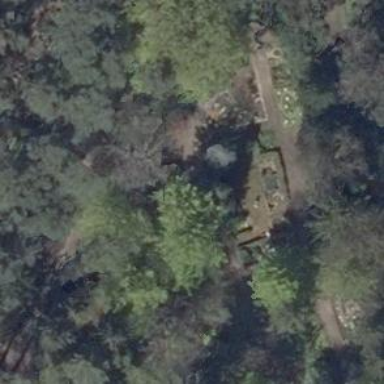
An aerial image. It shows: Sector in the cemetery.